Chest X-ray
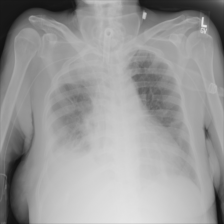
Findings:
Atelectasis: negative
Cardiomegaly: negative
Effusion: positive
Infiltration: positive
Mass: negative
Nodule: negative
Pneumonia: negative
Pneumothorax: negative
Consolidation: negative
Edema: negative
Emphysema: negative
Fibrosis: negative
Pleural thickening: negative
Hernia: negative